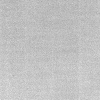
Atmospheric dust classification: dusty